Question: This is a exercise from codecadamy, the following program is to find the total costing of a vacation which includes travel cost, plane cost as well as some spending money too. coming to the problem, in the last function i've entered 3 arguments days, city and spending money, but when i click the submission button it shows me to enter the argument in a correct manner.

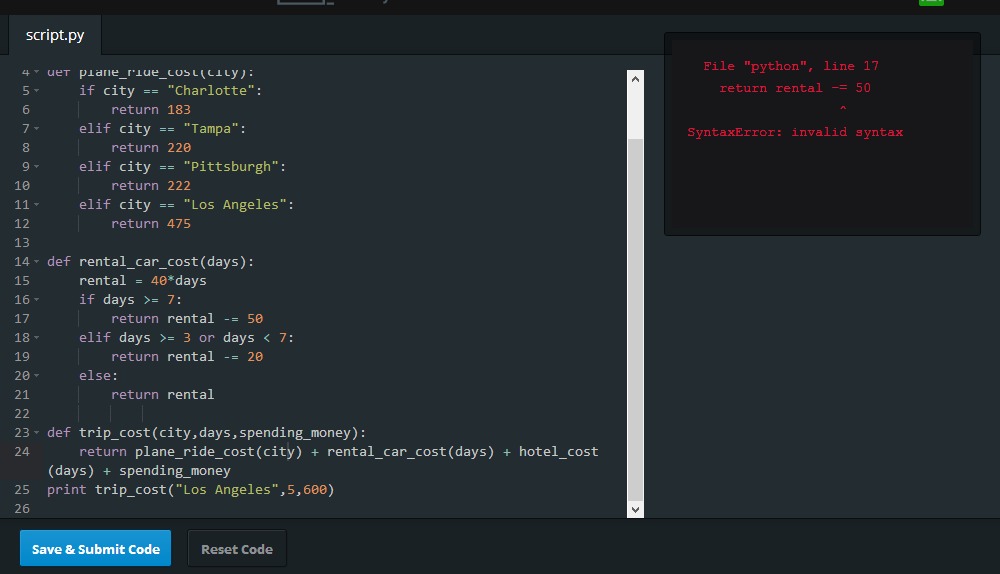
Answer: - The 'TypeError' complaining about adding 'int' and 'NoneType' is due to the issue pointed out by MarkG below: because you are not returning anything explicitly from 'rental_car_cst', you are implicitly returning 'None' (note that this behavior is different from that of Perl or Ruby, both of which return the result of evaluating the last expression in the function). So you are adding an integer to 'None', which makes no sense.- The 'invalid syntax' error is due to the fact that Python does not allow assignment expressions to be used in 'return' statements, so 'return rental -= 50' is invalid (same for '-= 20' two lines later). Since 'rental' is a local variable anyway, the assignment does nothing anyway, so you could just 'return rental - 50'. Alternatively, you could take out the 'else' and 'return rental', and inside the 'if' blocks just set 'rental' correctly:'''
if days >= 7:
rental -= 50
elif days >= 3 or days < 7:
rental -= 20
return rental
'''
---
I haven't used Code Academy, so I'm not familiar with what causes particular error messages, but the message you're seeing may be due to the fact that the Python interpreter the call to the 'trip_cost', so of course you're not "entering the argument in a correct manner."
The reason for this, as mentioned in my comment, is that your 'print trip_cost...' line is indented, so it's the 'trip_cost' function. Thus the interpreter sees 'import math' followed by four function definitions, and then the script ends...so none of the functions are actually called, and the interpreter exits without doing anything.